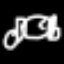
Label: frog